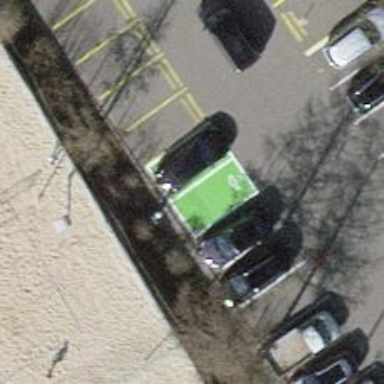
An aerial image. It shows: Charging station.